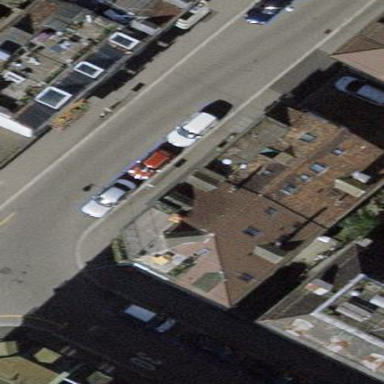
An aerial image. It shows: Parking lane.